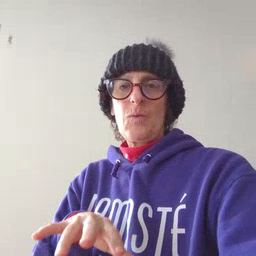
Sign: blow